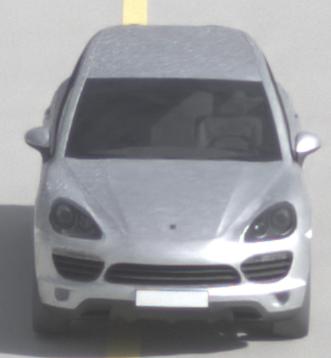
Make: Porsche
Model: Cayenne
Detailed model: Cayenne (958)
Model produced from: 2010/05
Model produced until: 2014/07
Doors: 5
Color: white
Road condition: dry road
Daytime: morning or afternoon
Contrast: low contrast